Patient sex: M
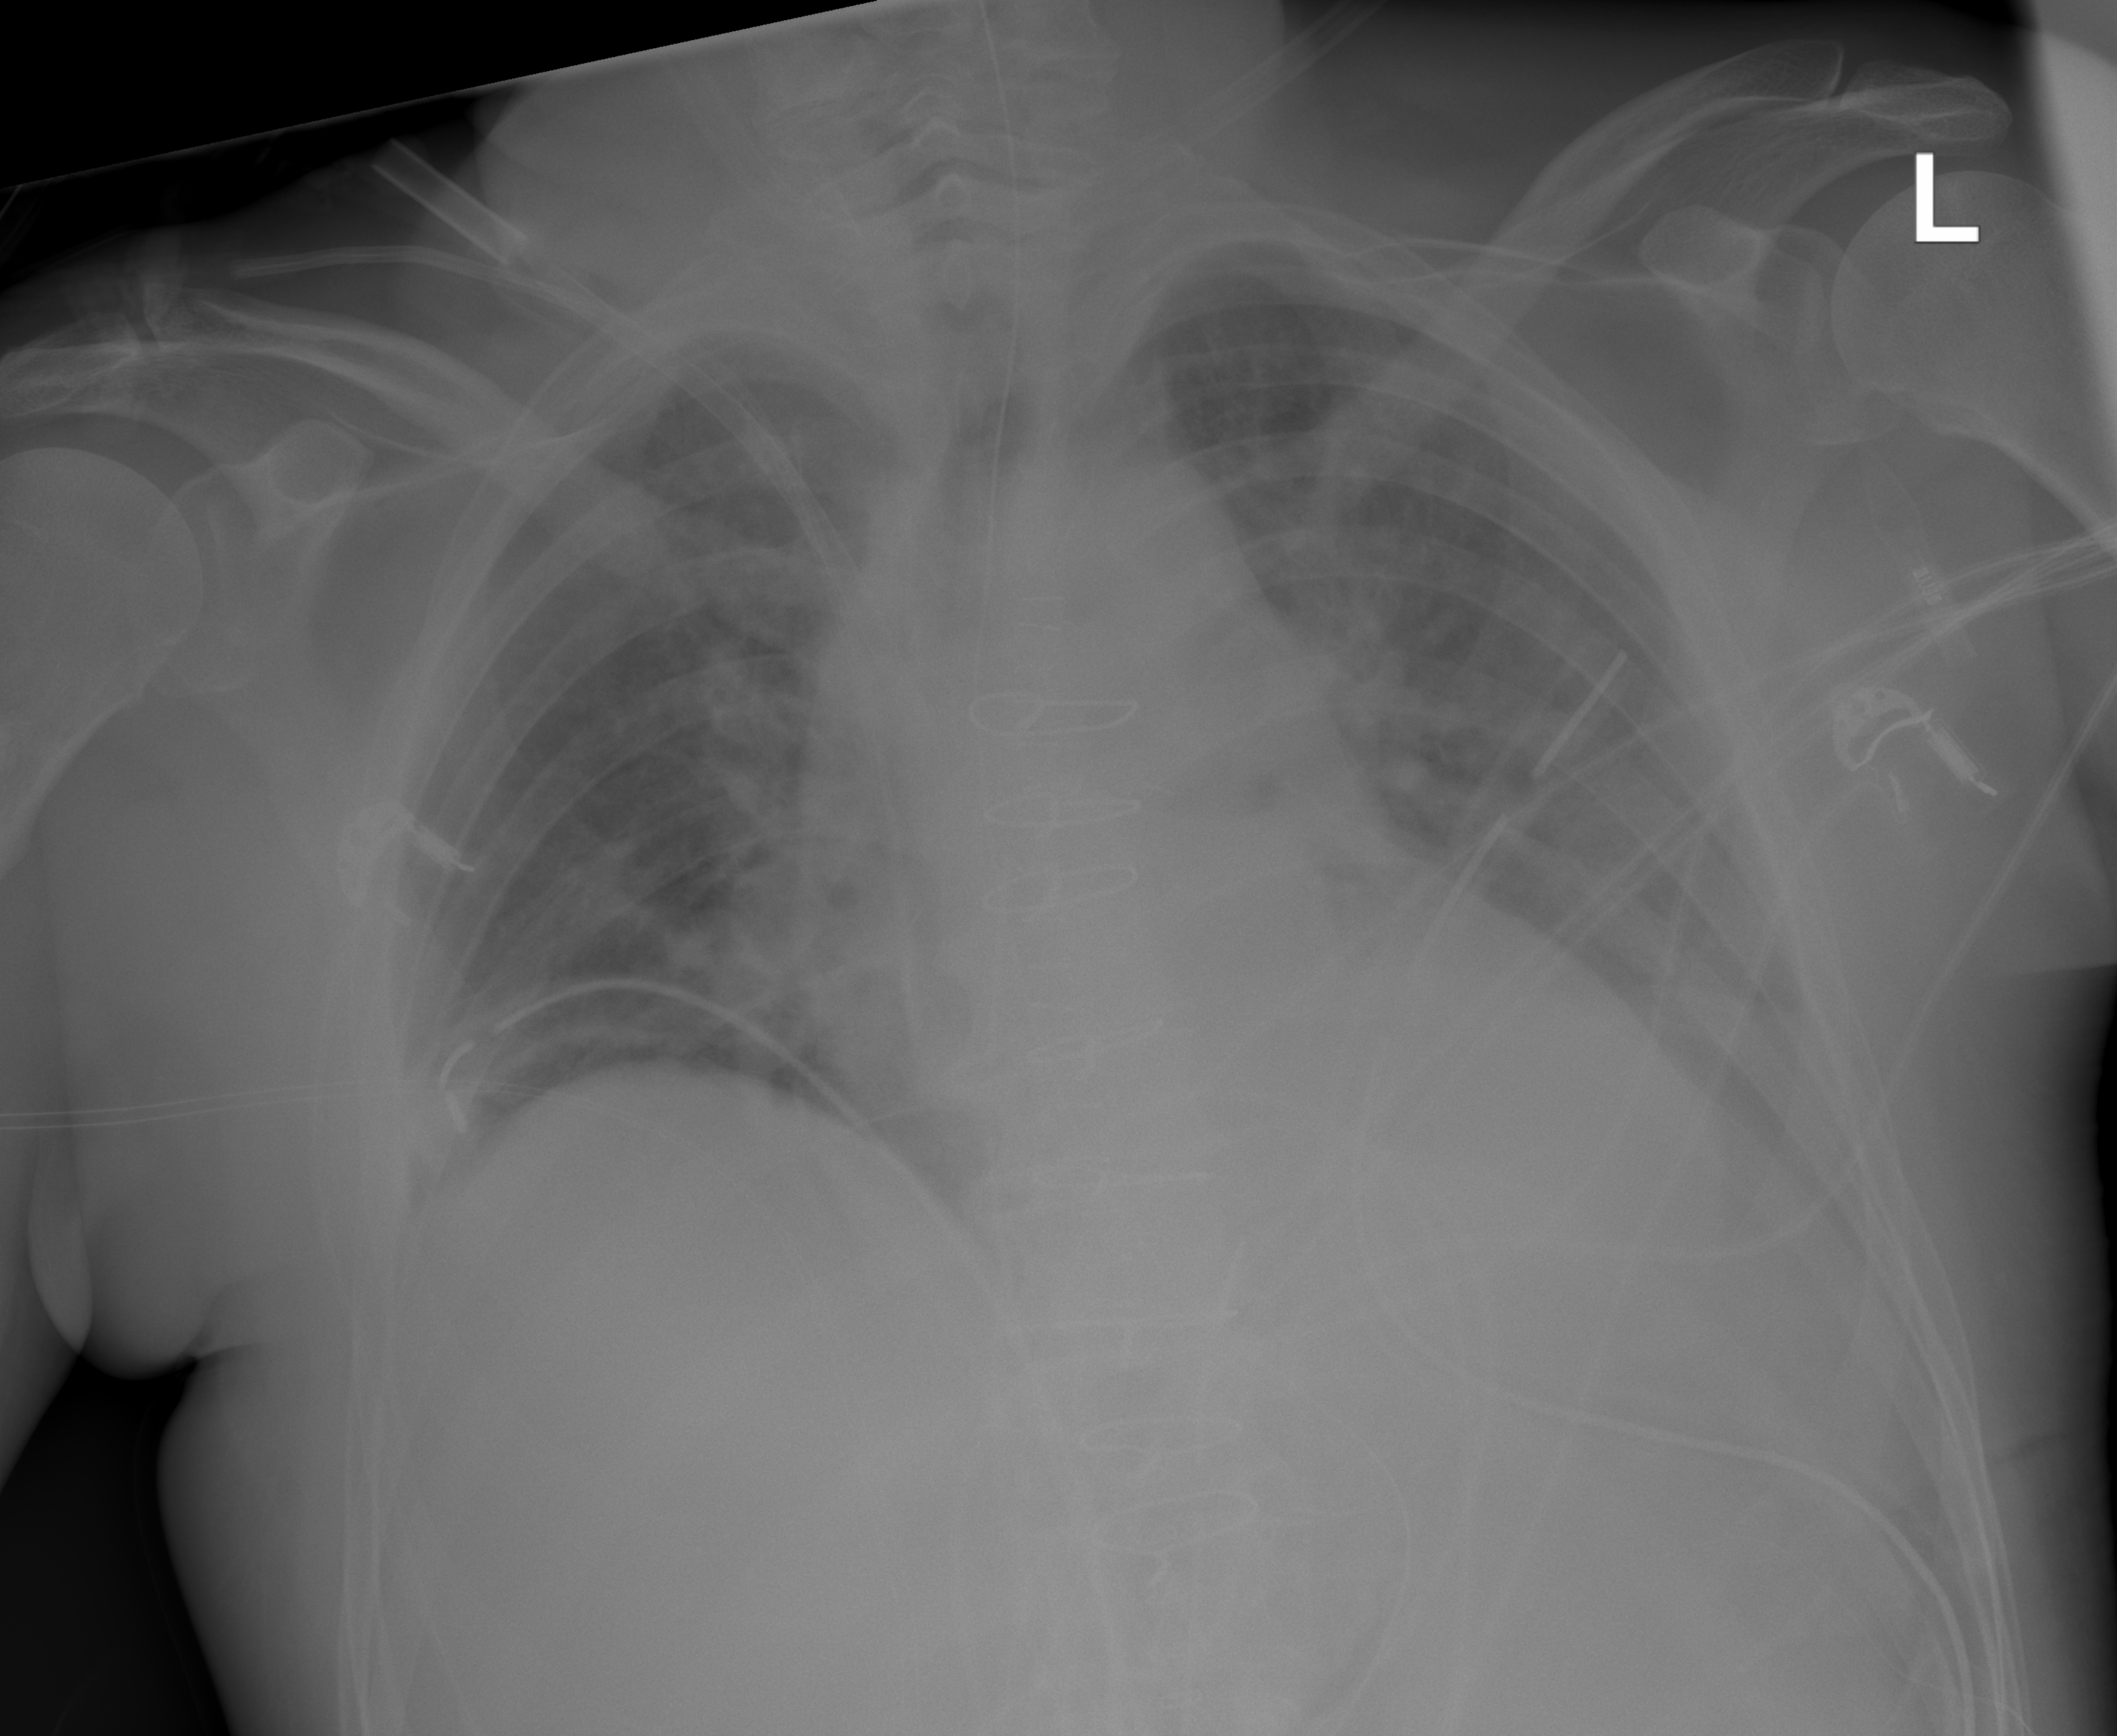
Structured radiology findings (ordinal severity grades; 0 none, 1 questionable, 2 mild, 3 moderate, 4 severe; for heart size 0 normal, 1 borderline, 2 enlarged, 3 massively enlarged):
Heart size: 2
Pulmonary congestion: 2
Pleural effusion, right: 0
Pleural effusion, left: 2
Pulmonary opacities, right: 1
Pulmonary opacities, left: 1
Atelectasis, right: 1
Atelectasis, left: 2